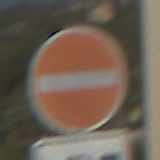
Verkehrszeichen: VerbotDerEinfahrt
Zusatzzeichen unten: MehrspurigeFahrzeugeFrei2
Umgebung: Outdoor, Urban
Tageszeit: MorningAfternoon
Wetter: Clear
Licht: Natural
Jahreszeit: NotSpecified
Kontrast: HighContrast